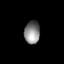
Tissue: skin
Cell type: Epithelial cells
Senescence score: 0.7707
Nuclear area (px): 341
Mean DAPI intensity: 135.364